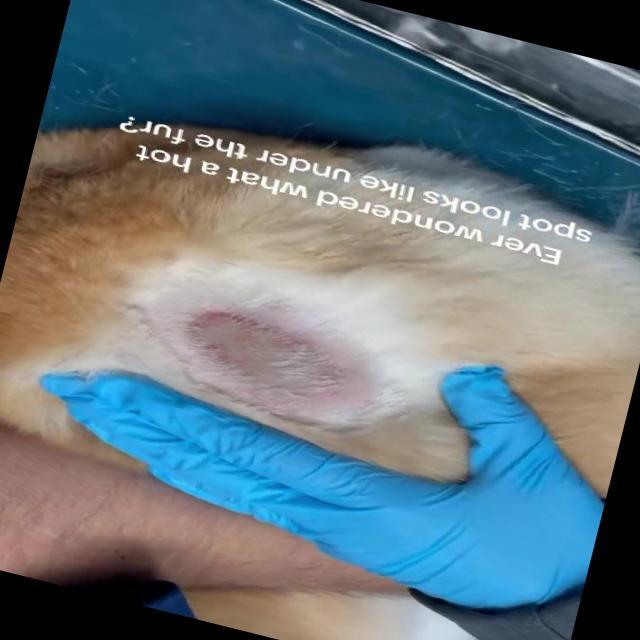
Canine dermatitis — inflammation of the skin presenting with erythema, pruritus, papules, and excoriation. May be allergic, contact, or atopic in origin.